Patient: sex F, age 69
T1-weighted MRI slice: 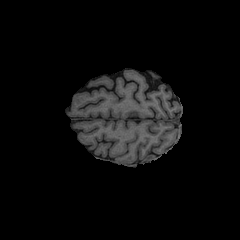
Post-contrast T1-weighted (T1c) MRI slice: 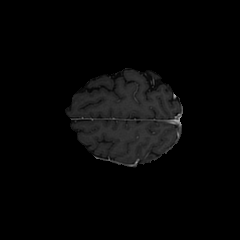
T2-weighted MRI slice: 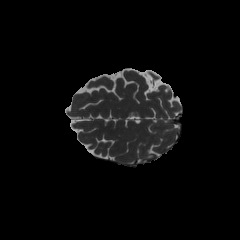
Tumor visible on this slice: yes
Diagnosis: Glioblastoma, IDH-wildtype
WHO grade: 4